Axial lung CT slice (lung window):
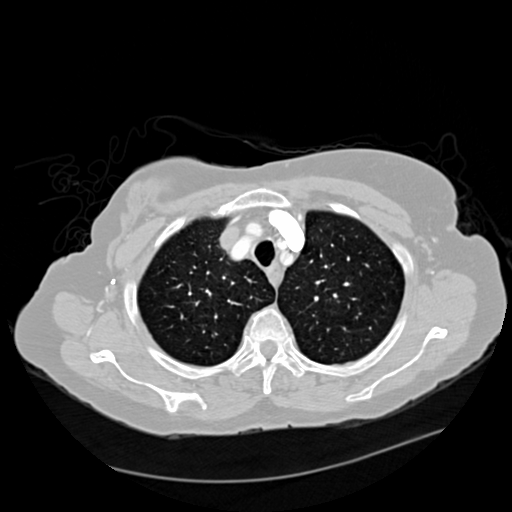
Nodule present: no